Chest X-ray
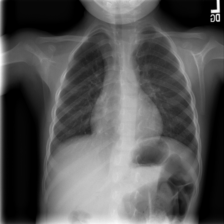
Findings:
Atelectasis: negative
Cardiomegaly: negative
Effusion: negative
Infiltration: negative
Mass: negative
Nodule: negative
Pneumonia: negative
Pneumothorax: negative
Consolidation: negative
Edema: negative
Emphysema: negative
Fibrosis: negative
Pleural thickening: negative
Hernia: negative